Field crop: maize
Growth stage: 1
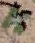
Species: chenopodium